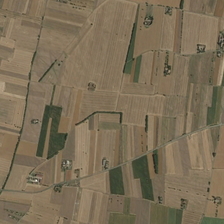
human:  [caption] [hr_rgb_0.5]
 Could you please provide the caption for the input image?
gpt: there is a large area of bare land on this land .

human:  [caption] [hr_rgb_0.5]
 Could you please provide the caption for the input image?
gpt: there is a large area of bare land on this land .

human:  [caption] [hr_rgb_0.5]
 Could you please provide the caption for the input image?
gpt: there are many houses near some farmland .

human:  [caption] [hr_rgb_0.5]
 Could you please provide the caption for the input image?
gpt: there are many houses near some farmland .

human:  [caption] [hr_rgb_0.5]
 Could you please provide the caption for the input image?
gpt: there is a large area of bare land on this land .